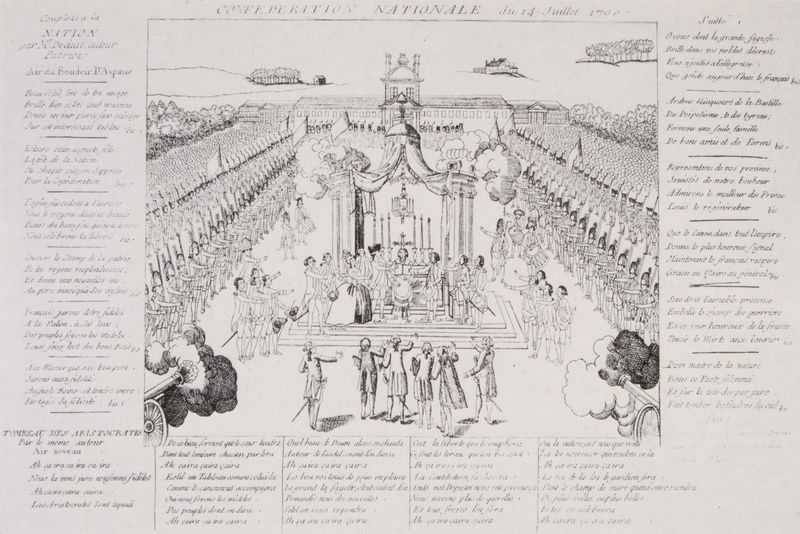
Titel: Nationale Vereinigung am 14. Juli 1790
Standort: Paris
Institution: Bibliothèque Nationale.
Schlagwörter: berg, feuer, flügel, himmel, schatten, weiß, bäume, landschaft, menschen, frankreich, grau, licht, männer, paris, schwarz, säule, säulen, zeichnung, anlage, dach, dame, gebäude, haus, park, schloss, fest, versammlung, feier, architektur, präsentation, tod, bild, vorhang, ferne, horizont, qualm, rauch, adel, blatt, musik, tanzen, england, wald, landschft, schrift, papier, fahnen, perspektive, fahne, flagge, berge, grafik, graphik, spalten, hof, platz, figuren, wagen, krieg, treppe, treppen, könig, soldaten, thron, karikatur, kerzen, stufen, tor, foto, wei, innenhof, kanone, flamme, buch, kreuz, palast, wälder, druck, druckgrafik, stich, illustration, militär, revolution, text, uniform, uniformen, zeitung, beschriftung, überschrift, reihe, napoleon, degen, helm, herrscher, zeremonie, armee, heer, marsch, altar, reihen, wappen, seiten, residenz, brief, gedicht, krönung, monstranz, priester, empfang, garde, baldachin, prozession, kanonen, hochzeit, sammlung, adliger, hellebarden, parade, salut, zeilen, klassik, donner, preußen, flugblatt, beschreibung, zelt, standarte, exerzierplatz, kaserne, bücklinge, handschriftlich, trommeln, heirat, trauung, flugschrift, doppelseite, artikel, soldate, aufmarsch, würdenträger, höflinge, festarchitektur, untertanen, national, brge, abschuß, staatsputsch, zweiflügel, 18. jahrhundert, könik, klerzen, vcersammli, kavaier, koronation, konfedaration, nationalersammlung